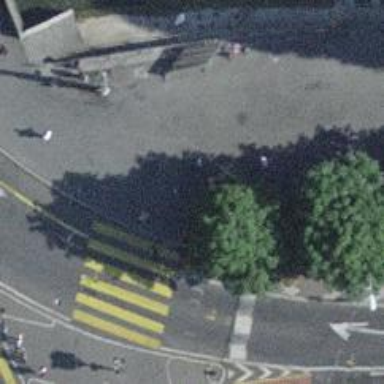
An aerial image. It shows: Kerb serving as barrier.